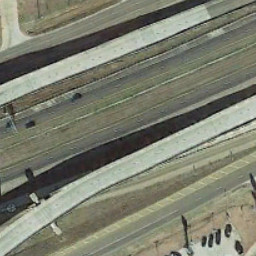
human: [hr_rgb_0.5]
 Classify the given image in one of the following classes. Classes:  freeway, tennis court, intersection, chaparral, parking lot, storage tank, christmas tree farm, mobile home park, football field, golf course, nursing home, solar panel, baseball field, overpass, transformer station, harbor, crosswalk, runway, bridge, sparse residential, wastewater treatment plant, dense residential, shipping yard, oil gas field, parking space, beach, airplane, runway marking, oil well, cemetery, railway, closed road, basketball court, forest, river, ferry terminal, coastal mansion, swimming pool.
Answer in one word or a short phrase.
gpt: overpass